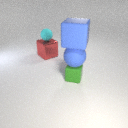
small green rubber cube below large blue rubber cube